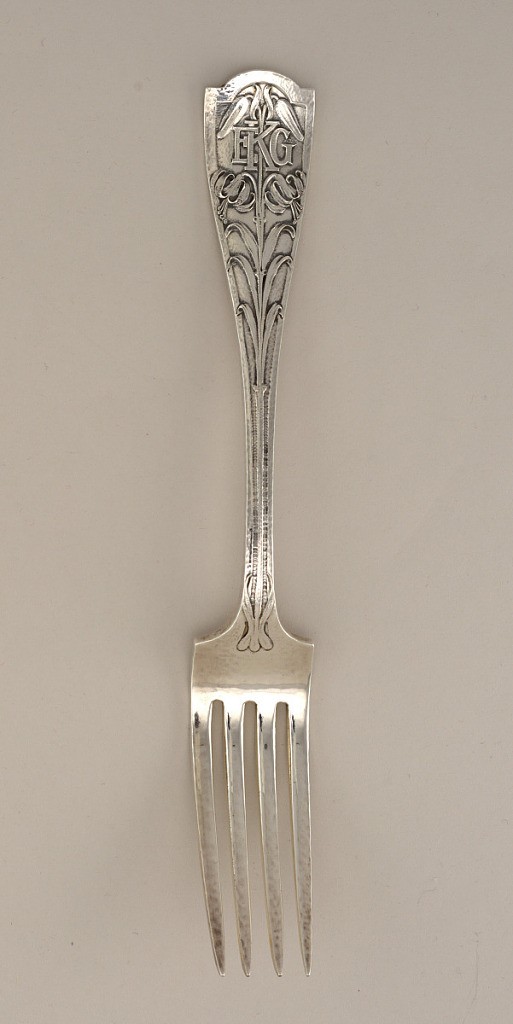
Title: Dinner Fork from Rockledge Service
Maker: George Washington Maher, American, 1864–1926
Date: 1911–12
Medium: silver
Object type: fork
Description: Dinner fork, part of flatware service designed in "Martelé" silver for "Rockledge Estate" in Winona, Minnesota. Four straight, elongated tines with curving squared off bowl. Narrow join, leading thick flat handle, with gently rounded sides, widening towards terminal. Obverse side decorated with lily motif within border, stemming from join of handle, continuing up handle with three sets of mirroring leaves on either side of central stem, terminating in mirroring lily blossoms encasing mongram 'EKG.' Terminal in form of segmented or flat arch, with slight upturn at tip. Reverse side of handle undecorated with plain textured hammered suface. Textured hammered surface visible throughout tines and handle.